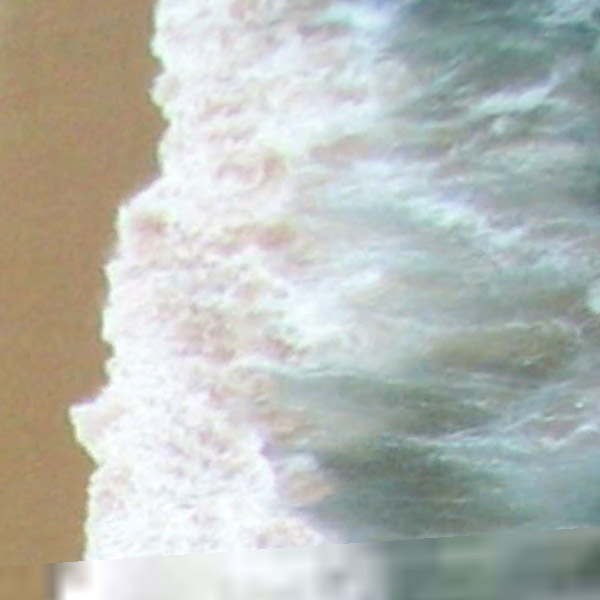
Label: Beach